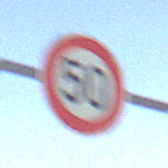
Verkehrszeichen: Geschwindigkeit50
Umgebung: Outdoor, RoadRail
Tageszeit: SunriseSunset
Wetter: Clear
Licht: Natural
Jahreszeit: NotSpecified
Kontrast: HighContrast